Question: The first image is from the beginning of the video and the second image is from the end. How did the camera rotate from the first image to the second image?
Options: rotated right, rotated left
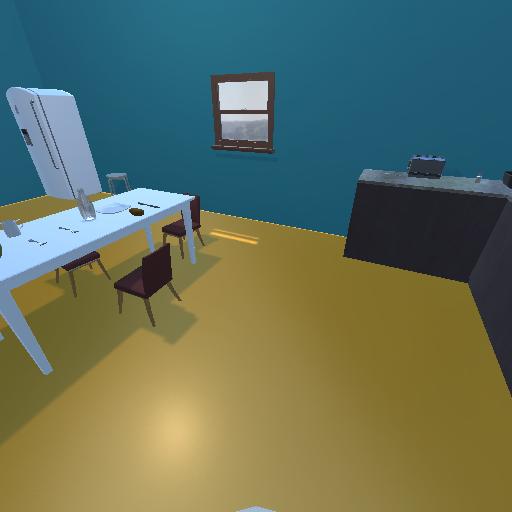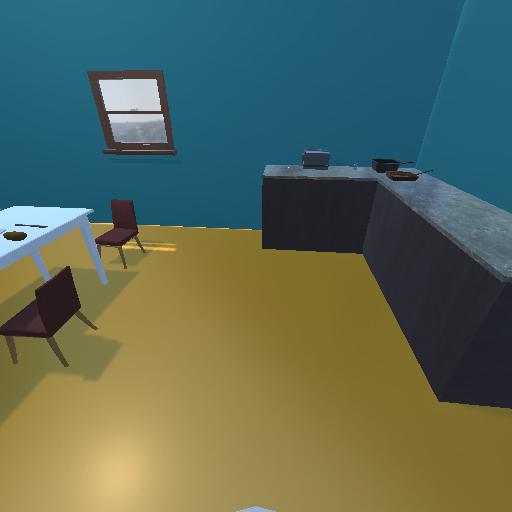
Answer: rotated right